Question: this is more of a functionality question than programming question but I can't find any other idiot operators like me out there that are having the same problem as me, or haven't figured it out themselves.
I've got a good basic understanding of CLI C++ so I want to get into the Qt Framework. I'm using their tutorials to get started...
<URL>
The tutorial says that all I need is to "right-click an action and select Go to slot > triggered()."
The image below shows in red circles two of the primary places I've tried right clicking. I've also tried going through the menu and looking for things but to no avail. (Question continued below picture.)

Does anyone know what I am doing wrong here or am I reading this wrong? Thanks in advance.
FYI the open button and save button under central widget is for the Open and Save buttons I added, NOT for the menu toolbar open and save functions.
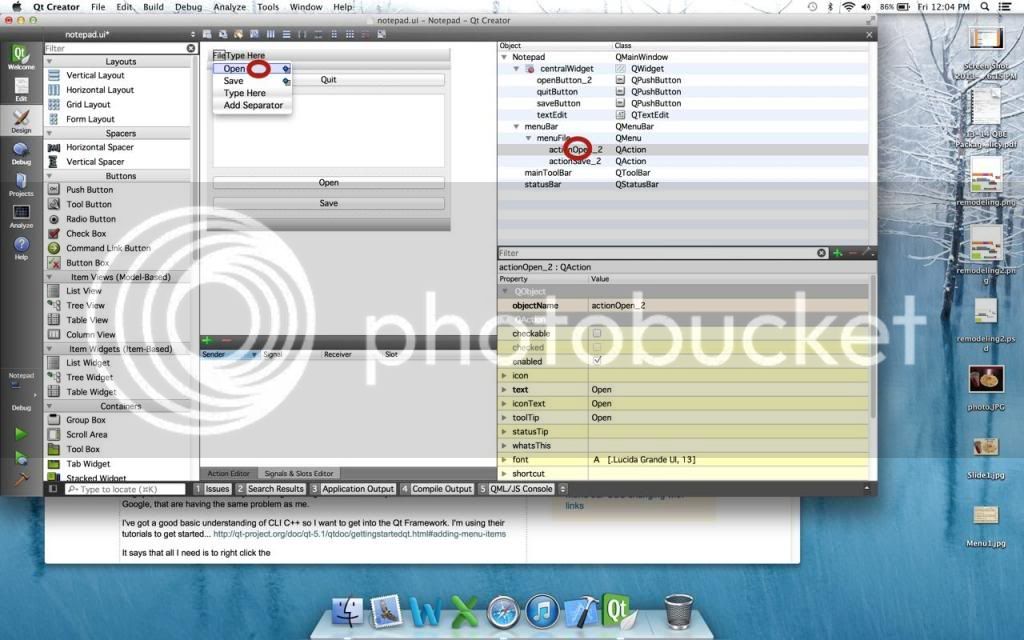
Answer: Near the bottom of Qt Creator find the tabs "Action Editor" and "Signals & Slots Editor". Click the "Action Editor" tab to show a list of all the actions in your UI. You should be able to right-click these items and select "Go to slot...".